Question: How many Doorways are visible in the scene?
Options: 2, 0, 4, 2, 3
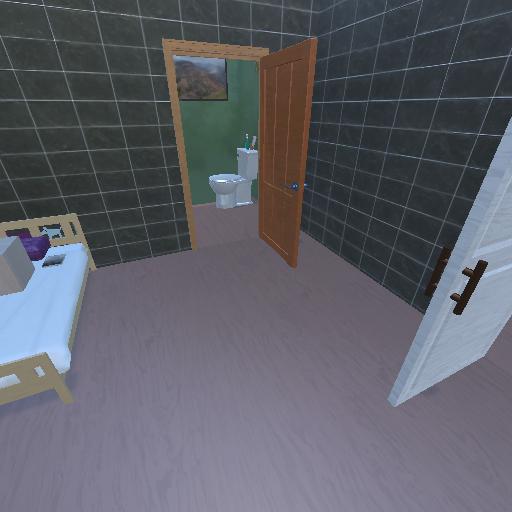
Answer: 2